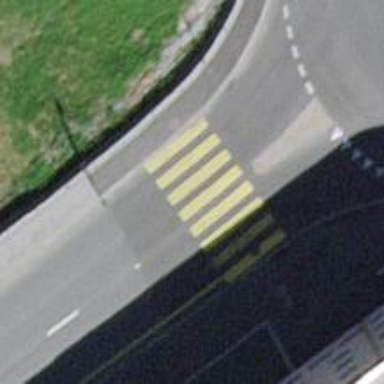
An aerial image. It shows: Marked crossing with zebra stripes on the road.